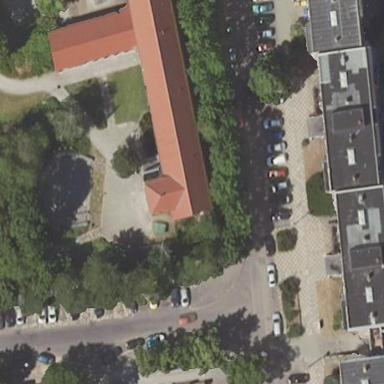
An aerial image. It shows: School building.